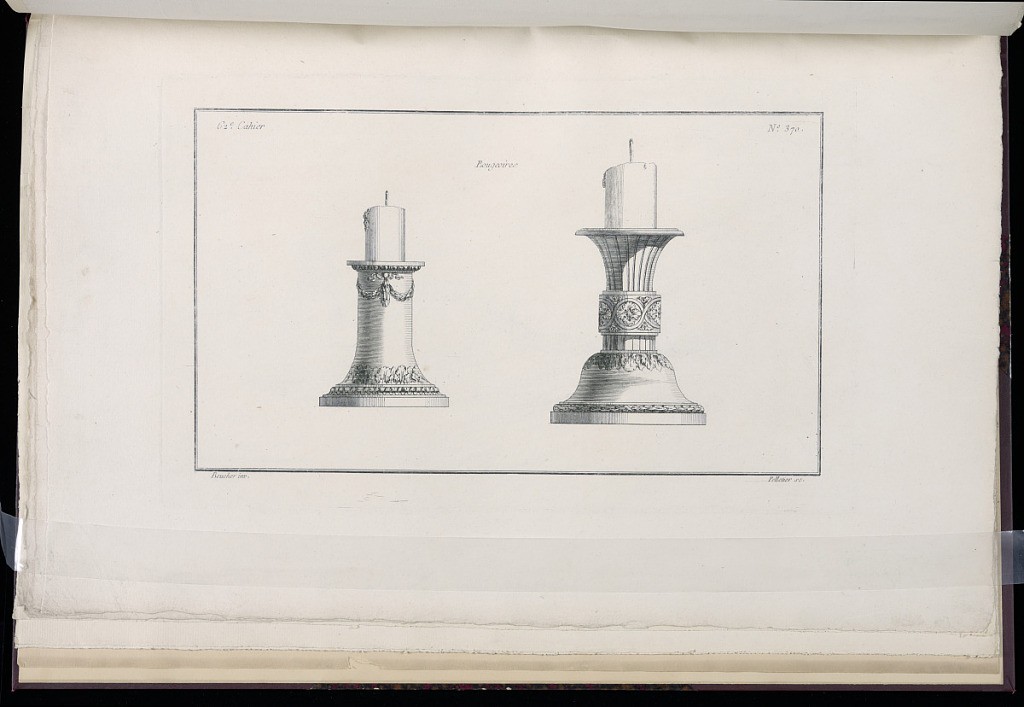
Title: Bougeoires
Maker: Juste-François Boucher, French, 1736 – 1782
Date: ca. 1775
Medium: Engraving on off white laid paper
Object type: Print
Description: Designs for two short candlesticks, decorated with ornament motifs including egg and dart, garland and ribbon, acanthus leaf, lamb tongue, guilloche with rosettes, and bound leaf. The plate is signed.